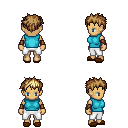
a pixel art fantasy rpg character, female body template, human, tanned skin, teal sleeveless shirt, white pants, blonde bedhead hairstyle, leather bracers, brown slippers, four views (front, back, left, right), 2x2 character sprite sheet, small pixel art, hard edges, no anti-aliasing